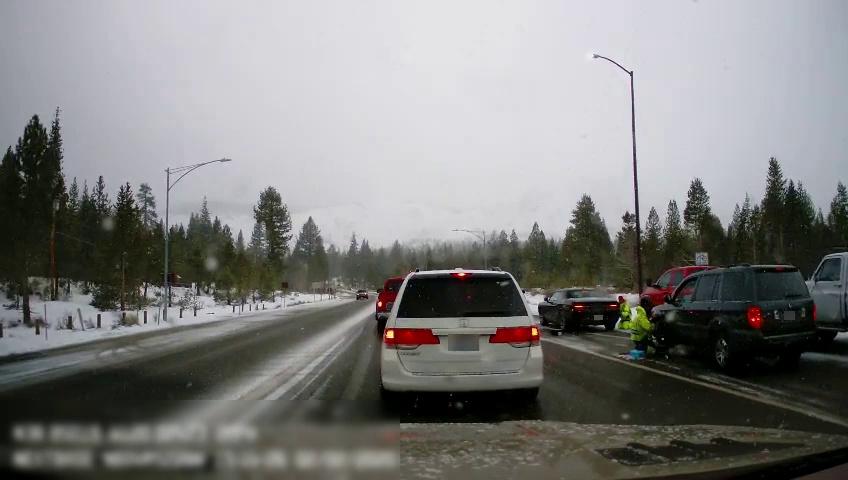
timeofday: Day
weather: Snowy
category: Drivable Space
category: Vehicles | Van
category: Vehicles | Truck
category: Vehicles | SUV
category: Vehicles | Truck
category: Pedestrians
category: Pedestrians
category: Vehicles | Car
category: Vehicles | Truck
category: Vehicles | SUV
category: Lanes | Alternate Lane
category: Lanes | Current Lane
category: Lanes | Alternate Lane
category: Lanes | Alternate Lane
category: Lanes | Alternate Lane
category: Traffic | Signs